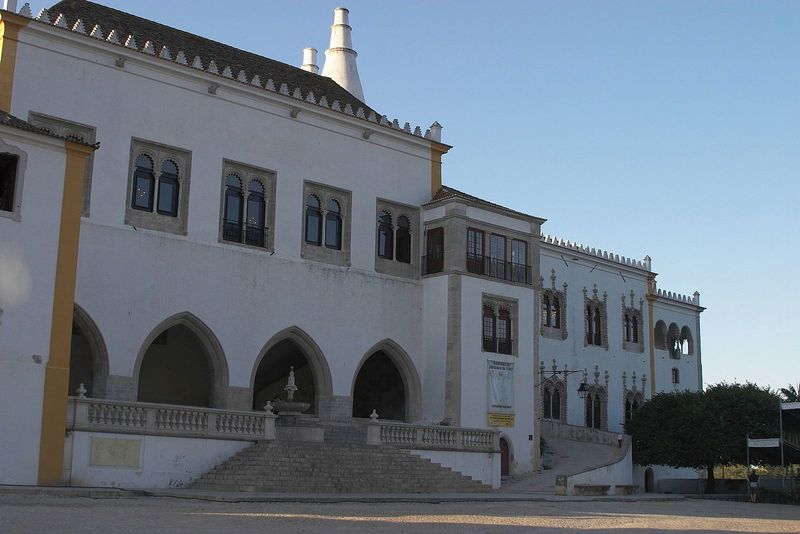
Titel: Königspalast, Paco (Palácio) Real, in Sintra
Standort: Sintra, Königspalast (EU - P - Estremadura)
Schlagwörter: baum, weiß, fenster, frankreich, säulen, terasse, tür, dach, gebäude, haus, schloss, busch, gotik, brunnen, schornstein, spanien, bogen, fassade, italien, platz, treppe, aufgang, tor, zinnen, bögen, erker, kloster, palast, balustrade, arkaden, kiel, portal, spitzbögen, fontäne, rampe, stockwerke, halbsäule, italine, kielbögen